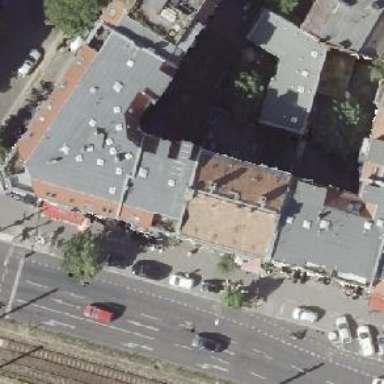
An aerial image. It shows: Beauty shop.